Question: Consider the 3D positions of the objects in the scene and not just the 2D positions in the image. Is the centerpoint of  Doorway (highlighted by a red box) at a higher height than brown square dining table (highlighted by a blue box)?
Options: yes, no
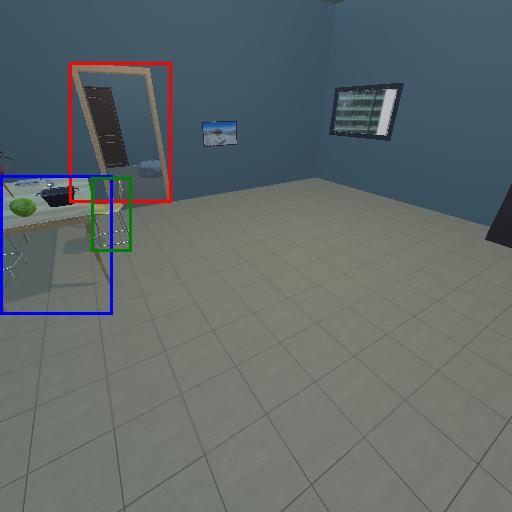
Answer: yes